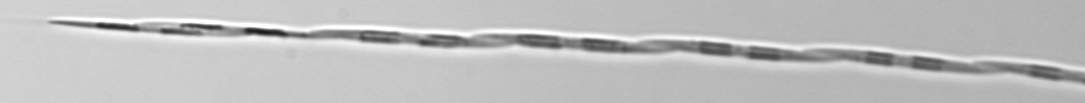
Label: Pseudo-nitzschia